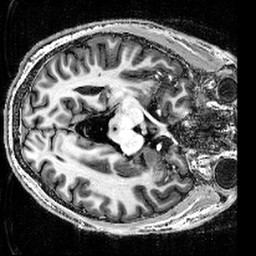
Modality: T1w
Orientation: axial
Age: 33
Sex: male
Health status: healthy
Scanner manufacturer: siemens
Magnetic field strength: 9.4 T
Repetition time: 6 s
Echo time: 0.0023 s